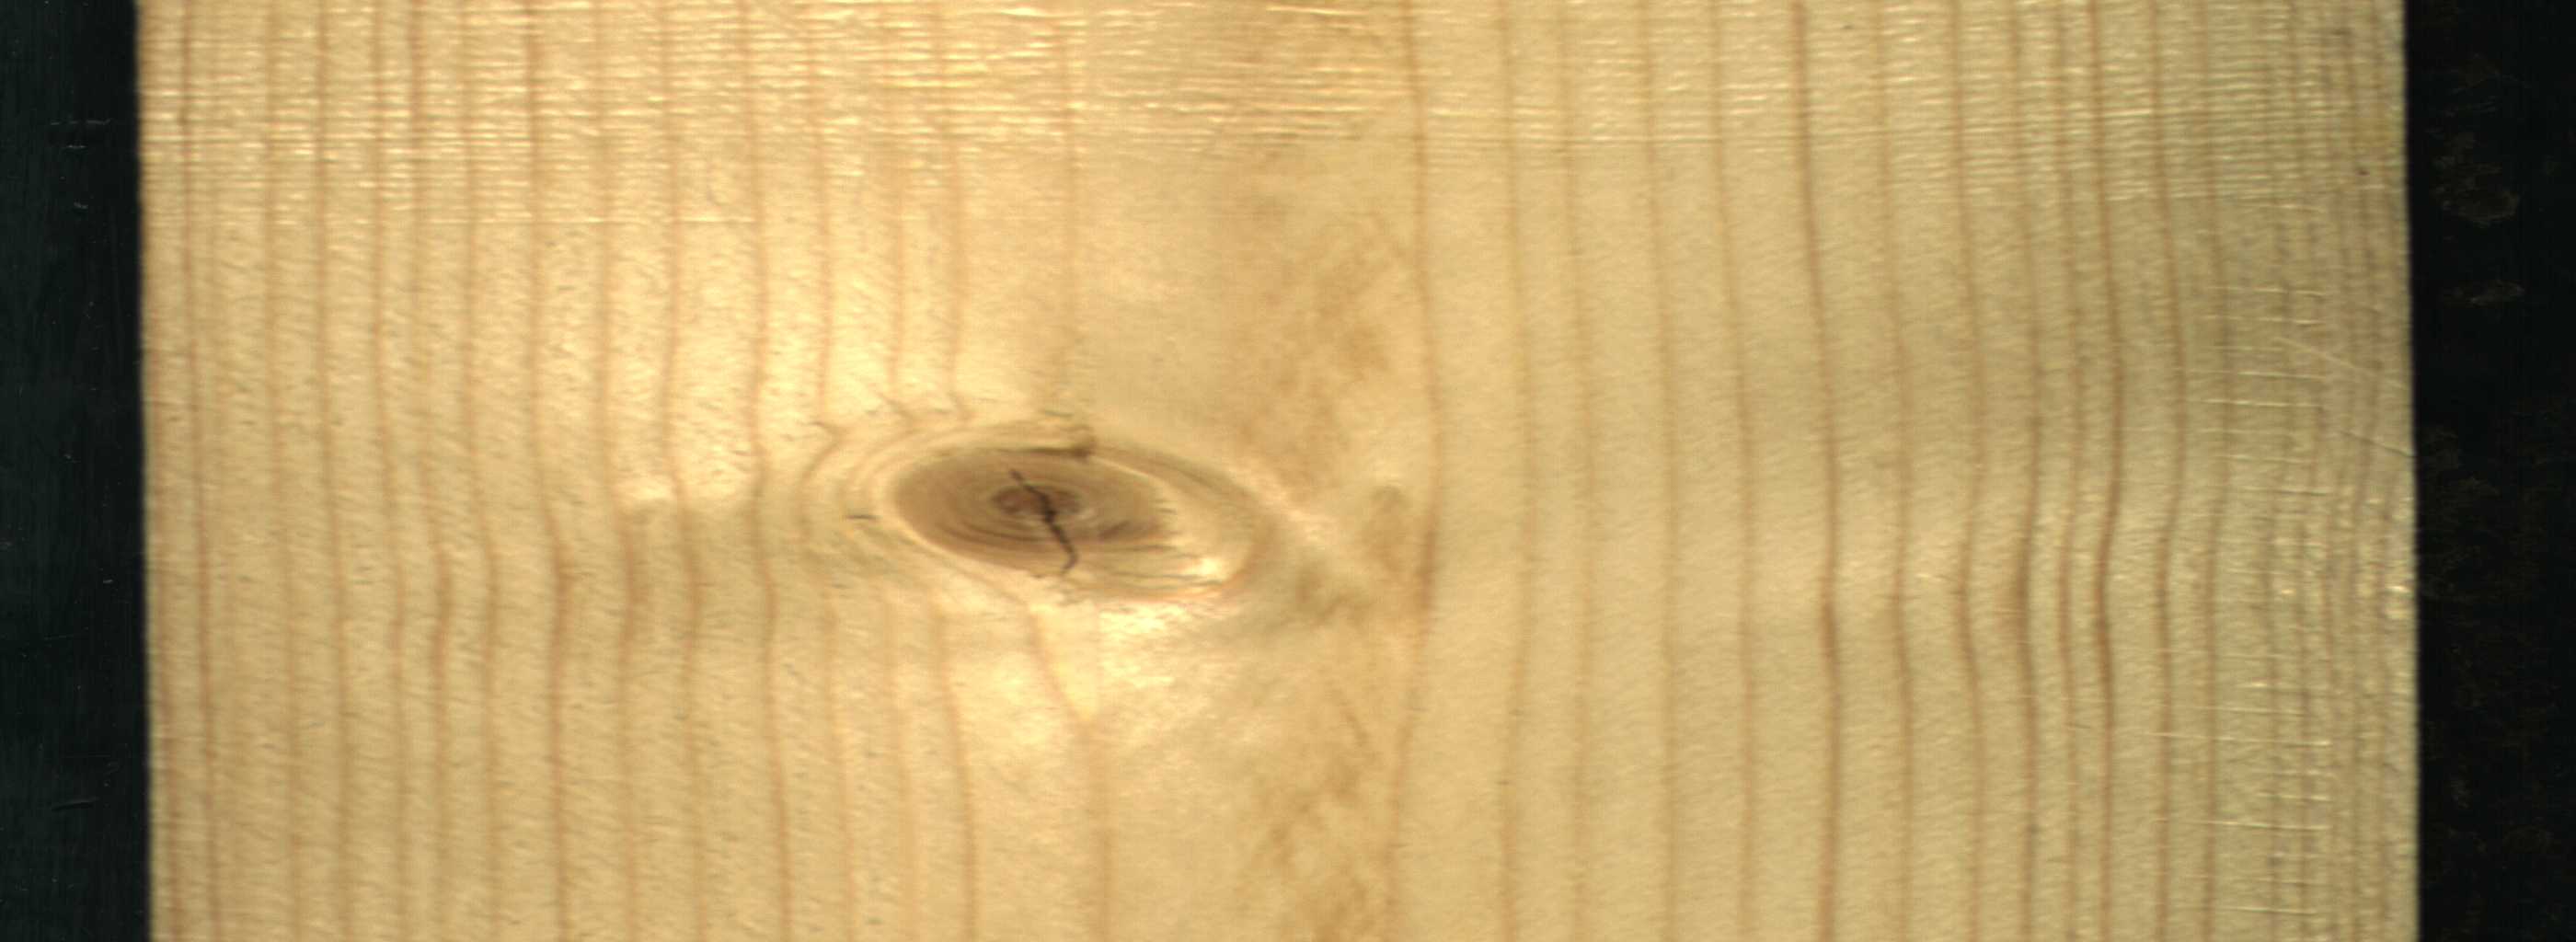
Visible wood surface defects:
knot_with_crack